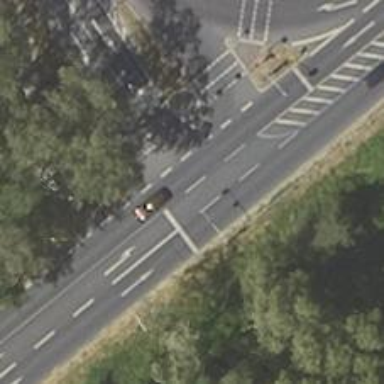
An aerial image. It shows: Asphalt road classified as primary highway.